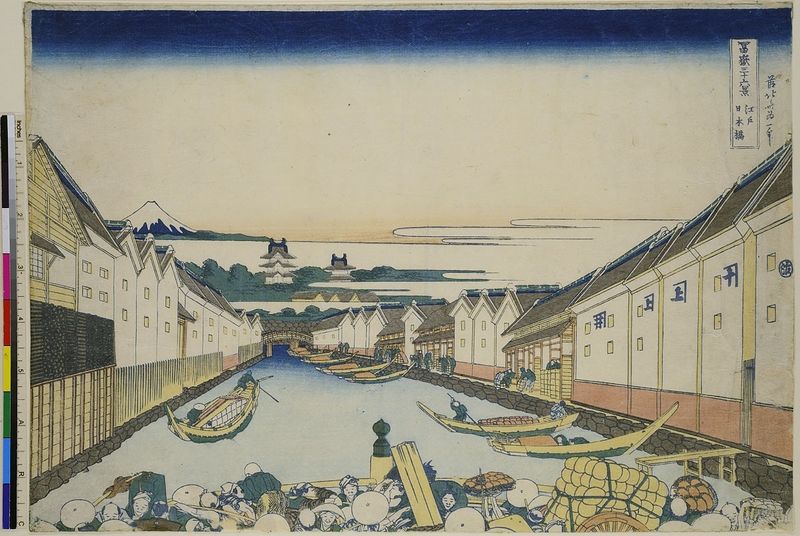
Titel: Nihon-bashi in Edo, Blatt 21 aus der Serie: 36 Ansichten des Fuji
Künstler: Katsushika Hokusai
Standort: Hamburg
Institution: Museum für Kunst und Gewerbe Hamburg
Schlagwörter: berg, himmel, fluss, stadt, haus, wolke, bild, häuser, kanal, boot, boote, holzschnitt, japan, fassade, fassaden, ort, berge, gebirge, dorf, kutter, stadtansicht, vulkan, druckgraphik, druckgrafik, china, viadukt, zeit, bote, schrein, farbholzschnitt, edo, fuji, reproduktionen, volcano, alte stadtansicht, druckerzeugnisse, alte ansicht, brücke, aquädukt, volcan, nihonbashi